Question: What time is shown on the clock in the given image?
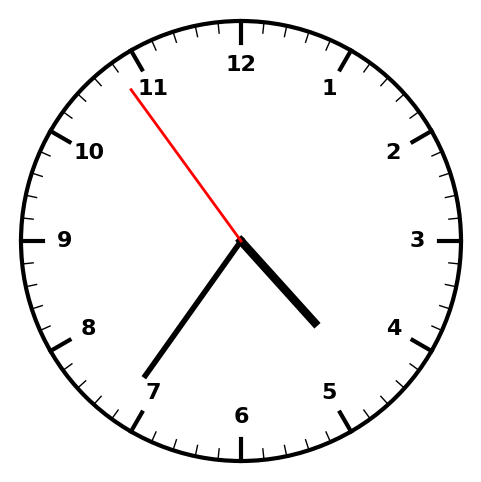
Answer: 04:35:54